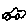
Label: car